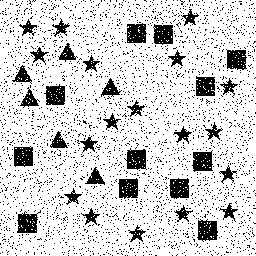
Squares: 12
Triangles: 6
Stars: 18
Total shapes: 36